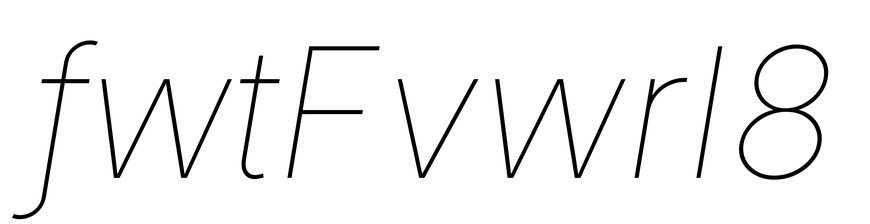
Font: Inter-Italic_Thin_Italic